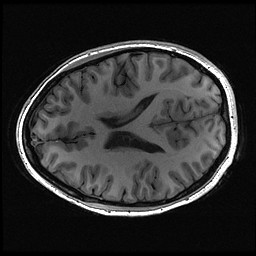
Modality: inplaneT1
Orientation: axial